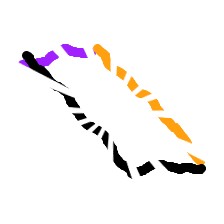
Shape: parallelogram